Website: lowes
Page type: receipt
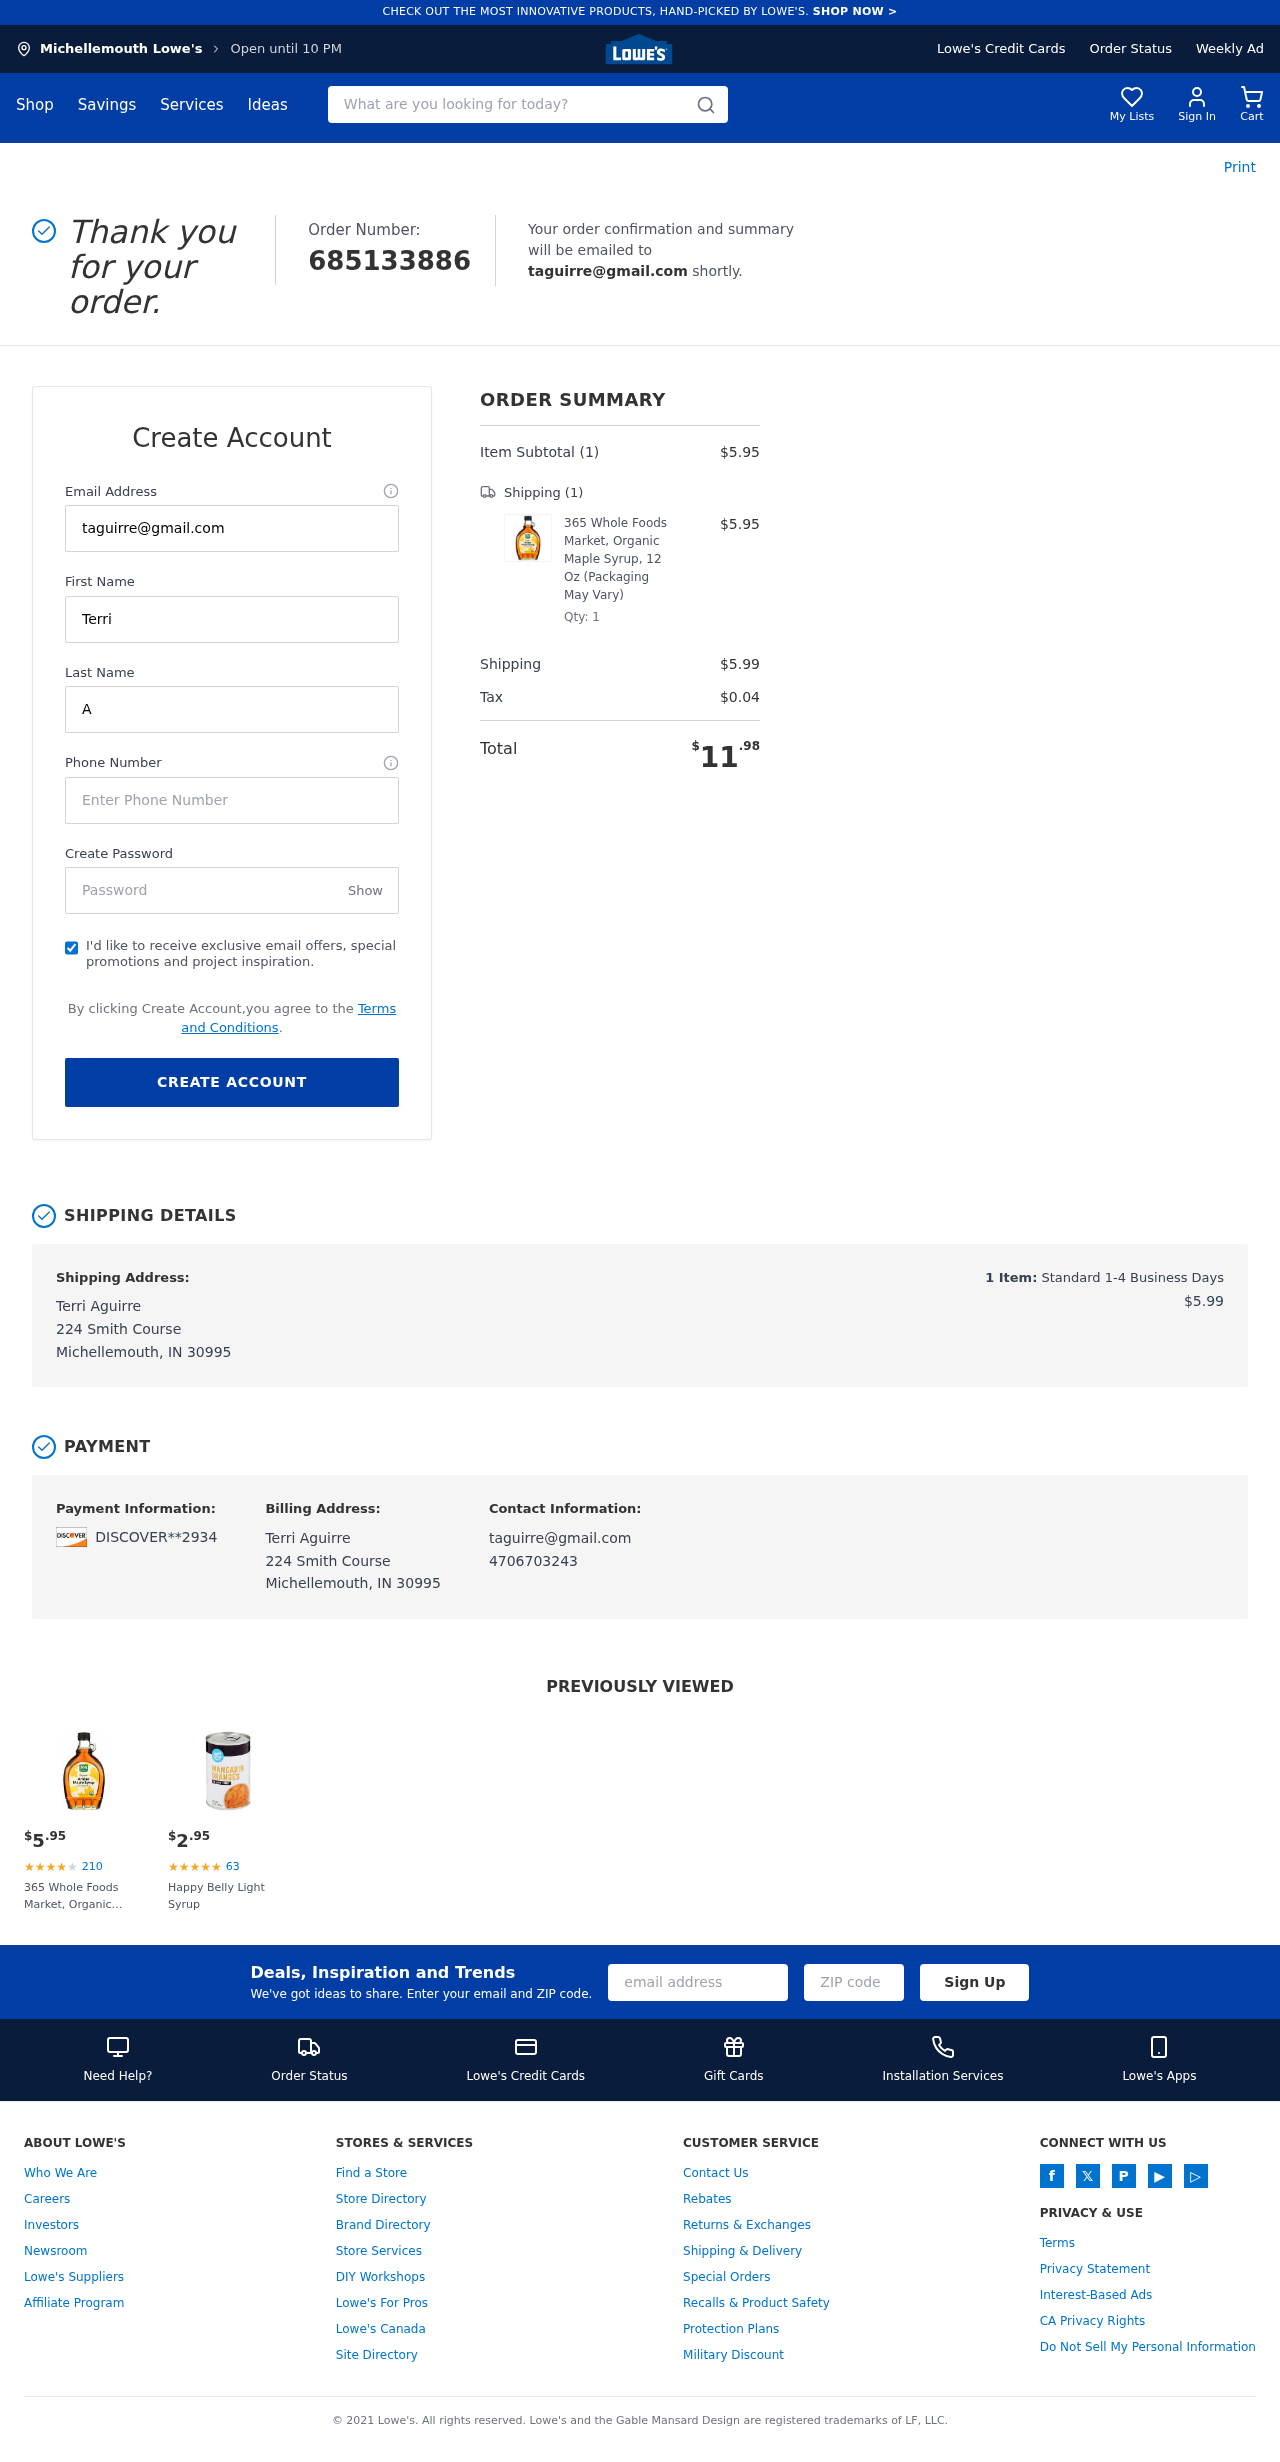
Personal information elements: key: PII_CARD_LAST4
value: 2934
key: PII_CARD_TYPE
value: DISCOVER
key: PII_CITY
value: Michellemouth
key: PII_EMAIL
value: taguirre@gmail.com
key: PII_FULLNAME
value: Terri Aguirre
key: PII_PHONE
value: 4706703243
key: PII_STREET
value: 224 Smith Course
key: PII_FIRSTNAME
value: Terri
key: PII_LASTNAME
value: Aguirre
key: PII_CITY_STATE_ZIP
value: Michellemouth, IN 30995
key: PII_FULLNAME2
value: Terri Aguirre
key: PII_FULLNAME3
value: Terri Aguirre
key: PII_FIRSTNAME2
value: Terri
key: PII_FIRSTNAME3
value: Terri
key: PII_LASTNAME2
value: Aguirre
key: PII_LASTNAME3
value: Aguirre
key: PII_FIRSTNAME_DERIVED
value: Terri
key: PII_LASTNAME_DERIVED
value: Aguirre
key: PII_FULLNAME_DERIVED
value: Terri Aguirre
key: PII_NAME_FULL_DERIVED
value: Terri Aguirre
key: PII_POSTCODE
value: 30995
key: PII_STATE_ABBR
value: IN
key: PII_POSTCODE_FULL
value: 30995
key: PII_CITY_STATE
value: Michellemouth, IN
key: PII_POSTCODE_NUMERIC
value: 30995
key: PII_EMAIL2
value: taguirre@gmail.com
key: PII_EMAIL3
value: taguirre@gmail.com
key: PII_PHONE_LINE
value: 3243
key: PII_PHONE_SUFFIX
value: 3243
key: PII_PHONE2
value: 4706703243
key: PII_PHONE3
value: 4706703243
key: PII_PHONE_NUMERIC
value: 4706703243
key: PII_PHONE_LINE_NUMERIC
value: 3243
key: PII_PHONE_SUFFIX_NUMERIC
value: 3243
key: PII_PHONE2_NUMERIC
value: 4706703243
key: PII_PHONE3_NUMERIC
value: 4706703243
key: PII_PHONE_DIGITS
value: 4706703243
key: PII_PHONE_LAST4
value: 3243
Product elements: key: PRODUCT1_NAME
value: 365 Whole Foods Market, Organic Maple Syrup, 12 Oz (Packaging May Vary)
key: PRODUCT1_PRICE
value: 5.95
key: PRODUCT1_QUANTITY
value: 1
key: PRODUCT2_NAME
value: Happy Belly Light Syrup
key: PRODUCT2_NUM_RATINGS
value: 63
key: PRODUCT2_PRICE
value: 2.95
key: PRODUCT1_PRICE2
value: $5.95
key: PRODUCT1_RATING2
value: ★
★
★
★
★
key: PRODUCT1_NUM_RATINGS2
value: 210
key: PRODUCT1_NAME2
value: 365 Whole Foods Market, Organic Maple Syrup, 12 Oz (Packaging May Vary)
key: PRODUCT2_RATING
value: ★
★
★
★
★
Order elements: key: ORDER_ID
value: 685133886
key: ORDER_NUM_ITEMS
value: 1
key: ORDER_SUBTOTAL
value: $5.95
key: ORDER_NUM_ITEMS2
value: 1
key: ORDER_SHIPPING_COST
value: $5.99
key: ORDER_TAX
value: $0.04
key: ORDER_TOTAL
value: $11.98
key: ORDER_NUM_ITEMS3
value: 1
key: ORDER_SHIPPING_COST2
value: $5.99
Search elements: key: HEADER_SEARCH
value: What are you looking for today?